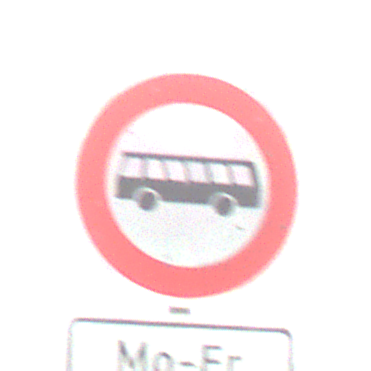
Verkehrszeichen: VerbotKraftomnibusse
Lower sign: ZeitangabenMitBeschraenkungAufWochentage2
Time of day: MorningAfternoon
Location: Outdoor (Nature)
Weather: Overcast
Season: NotSpecified
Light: Natural